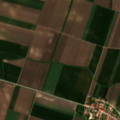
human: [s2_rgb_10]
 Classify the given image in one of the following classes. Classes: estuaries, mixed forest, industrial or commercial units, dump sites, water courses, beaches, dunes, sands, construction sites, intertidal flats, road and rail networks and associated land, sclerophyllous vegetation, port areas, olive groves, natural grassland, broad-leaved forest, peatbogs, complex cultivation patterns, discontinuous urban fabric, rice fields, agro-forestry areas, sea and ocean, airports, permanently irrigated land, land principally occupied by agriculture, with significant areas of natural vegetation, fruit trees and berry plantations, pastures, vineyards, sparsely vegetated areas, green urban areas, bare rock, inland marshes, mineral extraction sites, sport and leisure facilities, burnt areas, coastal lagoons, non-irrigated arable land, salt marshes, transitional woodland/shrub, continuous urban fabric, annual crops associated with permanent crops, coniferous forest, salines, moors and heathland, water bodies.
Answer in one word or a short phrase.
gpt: discontinuous urban fabric, non-irrigated arable land